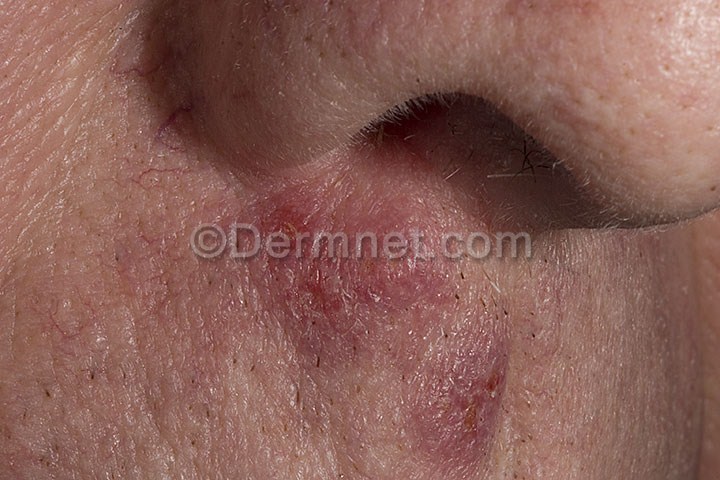
Disease: Cellulitis Impetigo and other Bacterial Infections